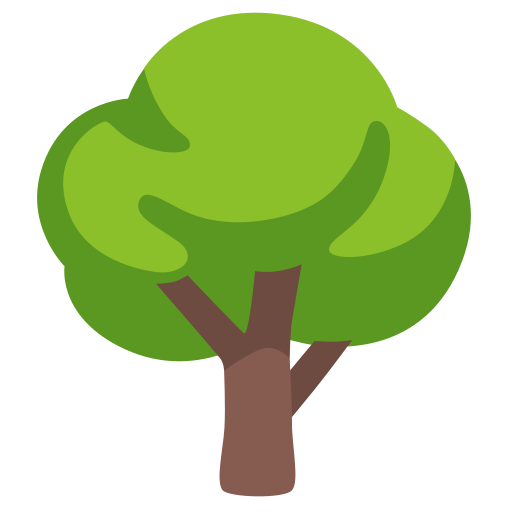
Emoji: 🌳